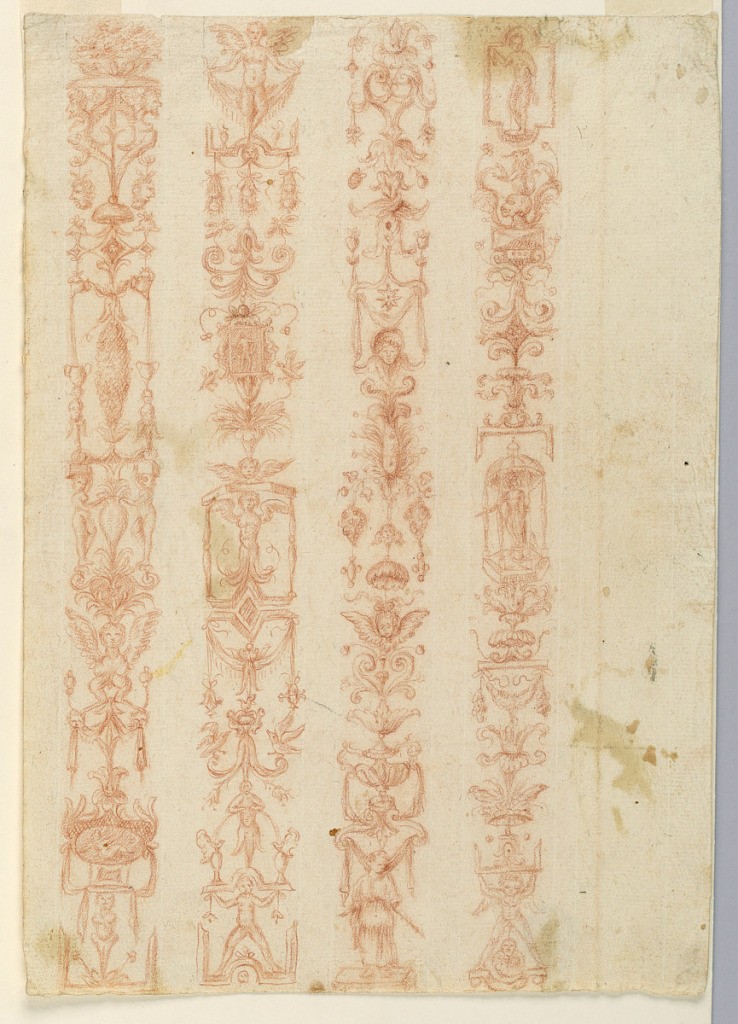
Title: Four Grotesque Candelabrum
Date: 1600–1630
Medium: Red chalk, incised lines on paper
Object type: Drawing
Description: Five stripes had been prepared with incised lines. First stripe, at left: a terminus stands at the bottom; an ovoidal medallion with a lying woman is over it. A harpy, two figures flanking a turnip, a vertical garland motif. Second stripe: a standing boy supports a base upon which a half figure splashes liquid from the breast upon flames in pitchers at the bottom. The half figure of a harpy in a pavilion with a cherub on top is shown in the center. A winged girl holding a cloth behind her legs is on top. Third Stripe: a clothed woman stands upon a base at the bottom. Three putti of various sizes, a plant, a star are shown in the middle. Fourth stripe: A putto supports a base, at the bottom. The statue of a god in a pavilion is in the center. An animal seated upright upon a grotesque head and a girl in a panel are on top.